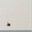
Piece: xx